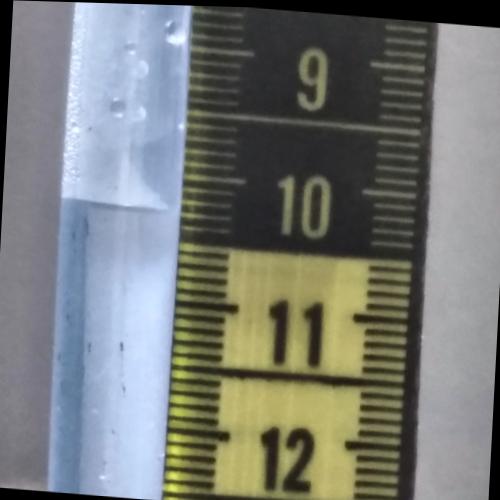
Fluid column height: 10.3 cm